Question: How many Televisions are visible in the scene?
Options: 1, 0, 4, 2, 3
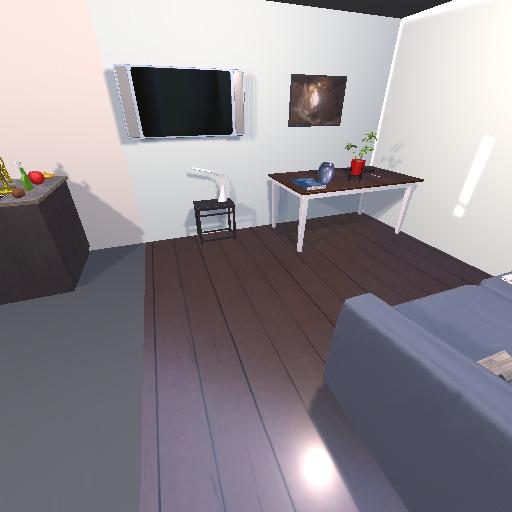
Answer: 1